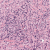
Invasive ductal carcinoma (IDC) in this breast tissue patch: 1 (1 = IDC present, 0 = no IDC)